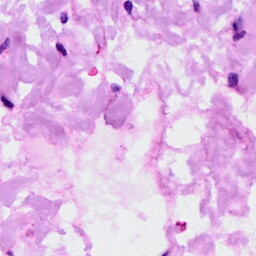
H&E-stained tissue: Ovarian